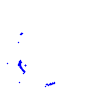
Particle: kaon